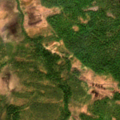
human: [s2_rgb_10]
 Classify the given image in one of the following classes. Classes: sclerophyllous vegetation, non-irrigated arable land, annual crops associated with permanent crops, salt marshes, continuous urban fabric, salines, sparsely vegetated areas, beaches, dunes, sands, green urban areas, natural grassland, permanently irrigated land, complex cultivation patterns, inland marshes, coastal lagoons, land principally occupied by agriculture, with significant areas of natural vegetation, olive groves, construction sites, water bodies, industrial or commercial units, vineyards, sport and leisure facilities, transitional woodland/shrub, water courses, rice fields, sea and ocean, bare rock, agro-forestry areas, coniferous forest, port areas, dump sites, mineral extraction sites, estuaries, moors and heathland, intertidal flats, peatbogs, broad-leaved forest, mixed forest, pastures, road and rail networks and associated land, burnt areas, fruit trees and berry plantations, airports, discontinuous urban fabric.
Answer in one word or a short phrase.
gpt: coniferous forest, transitional woodland/shrub